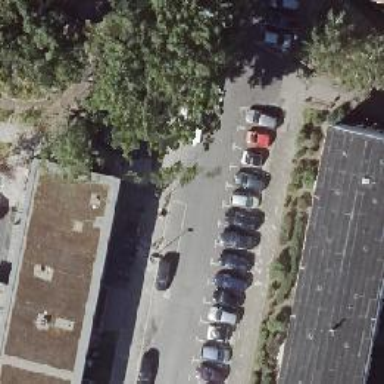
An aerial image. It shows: Parking lane with asphalt surface.